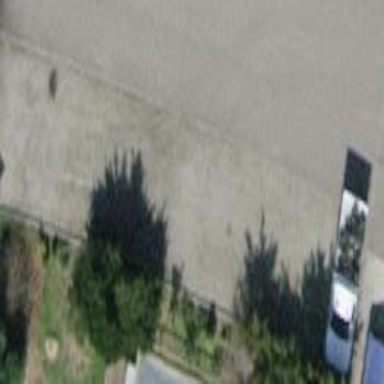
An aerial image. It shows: Parking area with surface.